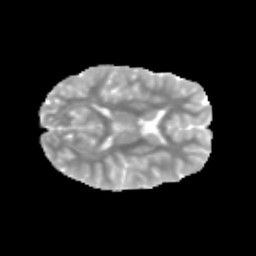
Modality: MD
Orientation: axial
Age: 10
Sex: female
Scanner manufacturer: siemens
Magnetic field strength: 3 T
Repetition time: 3.8 s
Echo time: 0.07 s